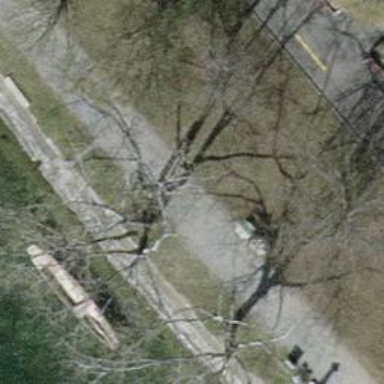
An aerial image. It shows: Bench.